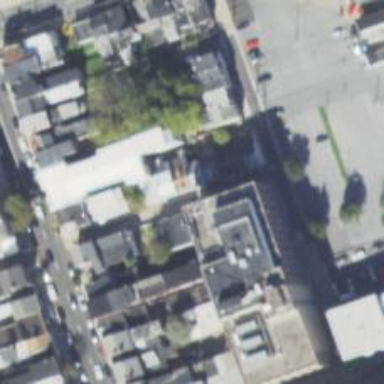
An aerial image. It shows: Alley classified as service road.